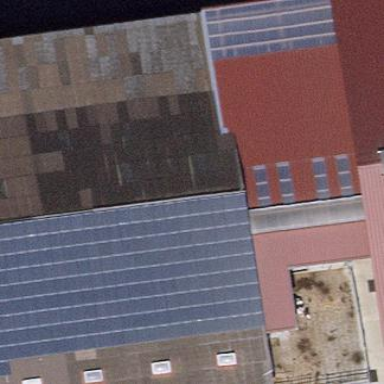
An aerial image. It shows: View of roof of building.